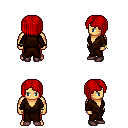
a pixel art fantasy rpg character, male body template, human, tanned skin, brown robe, red pants, red pageboy hairstyle, bracelets, maroon shoes, four views (front, back, left, right), 2x2 character sprite sheet, small pixel art, hard edges, no anti-aliasing